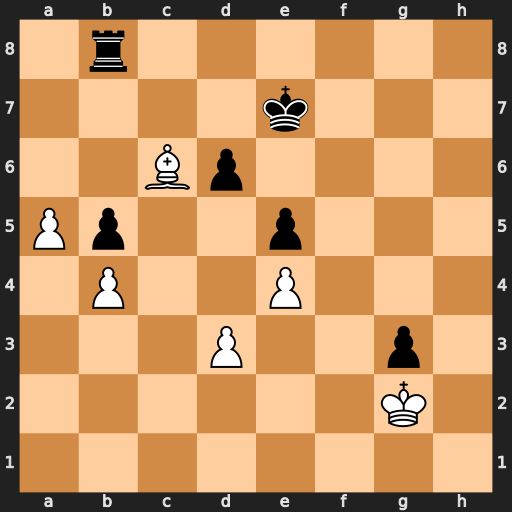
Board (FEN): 1r6/4k3/2Bp4/Pp2p3/1P2P3/3P2p1/6K1/8
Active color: w
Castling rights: -
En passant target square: -
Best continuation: a6 Rc8 a7 Rxc6 a8=Q